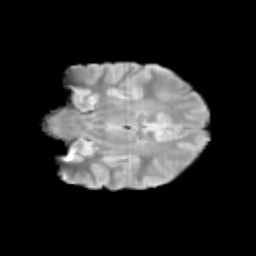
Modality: T2w
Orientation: coronal
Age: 9
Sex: male
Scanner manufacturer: siemens
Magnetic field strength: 3 T
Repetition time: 3.8 s
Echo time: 0.07 s